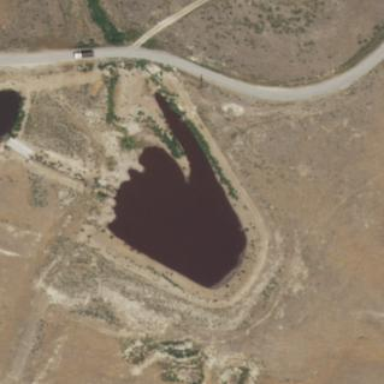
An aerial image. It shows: Sewage reservoir.